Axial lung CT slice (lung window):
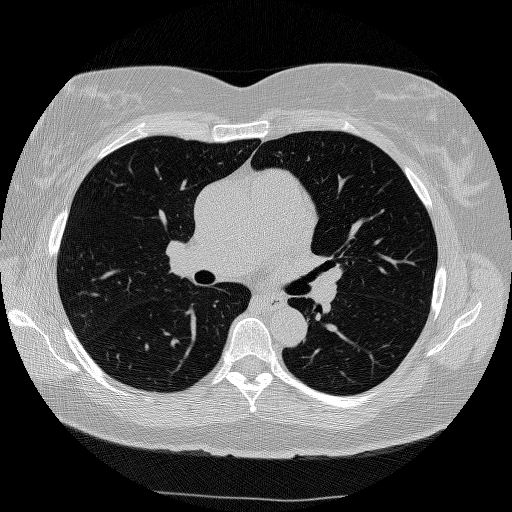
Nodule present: no